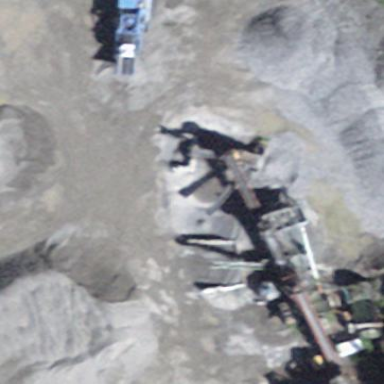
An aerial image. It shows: Quarry area.